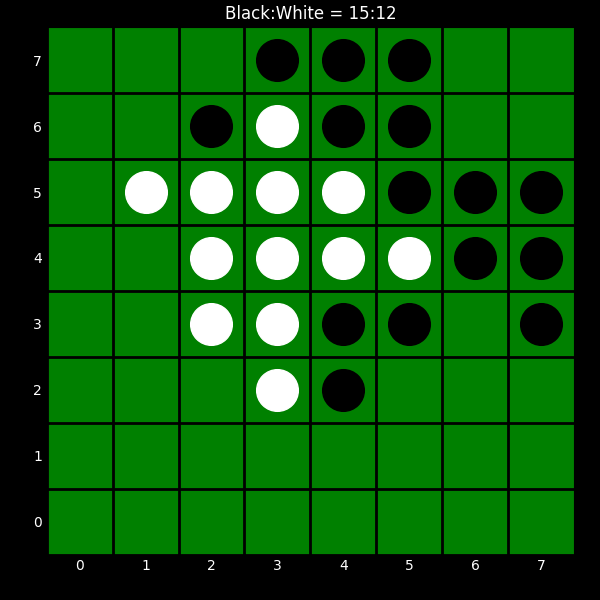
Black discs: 15
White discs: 12